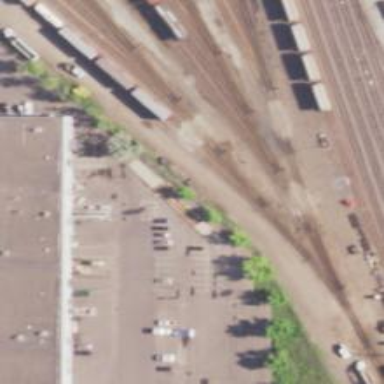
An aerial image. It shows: Railway yard in service.